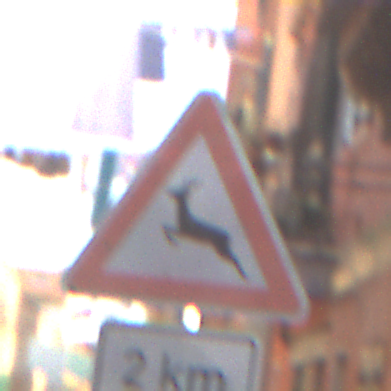
Verkehrszeichen: WildwechselRechts
Zusatzzeichen unten: Entfernungsangaben2
Umgebung: Outdoor, Urban
Tageszeit: Midday
Wetter: Clear
Licht: Natural
Jahreszeit: NotSpecified
Kontrast: HighContrast